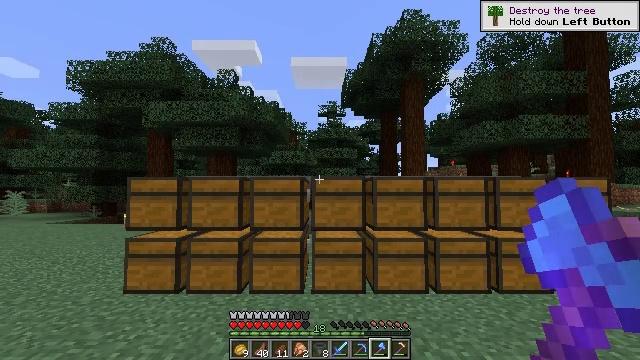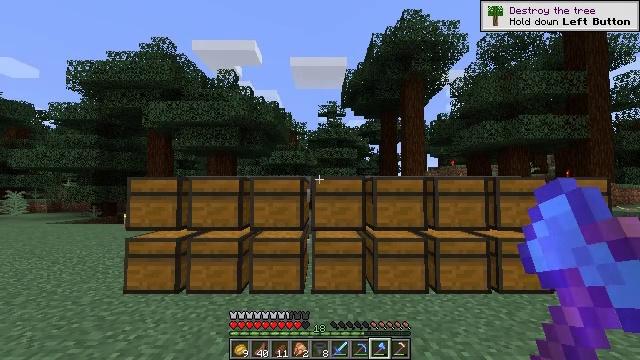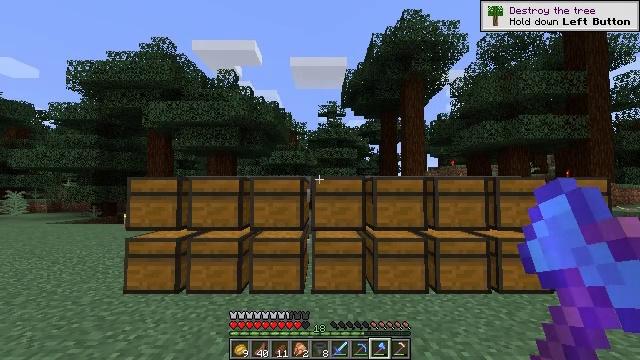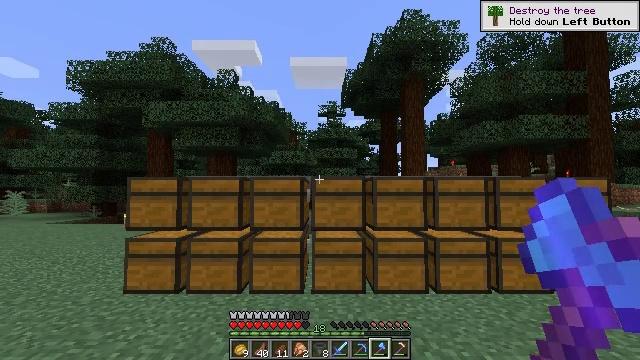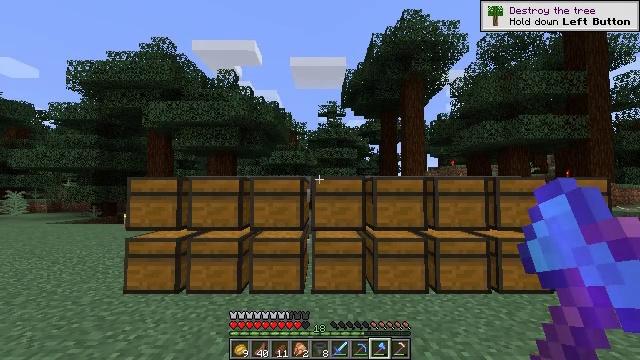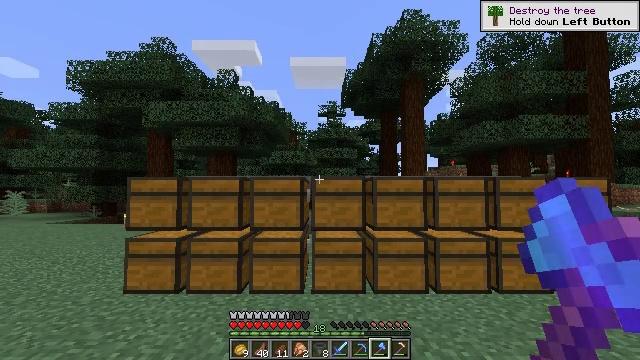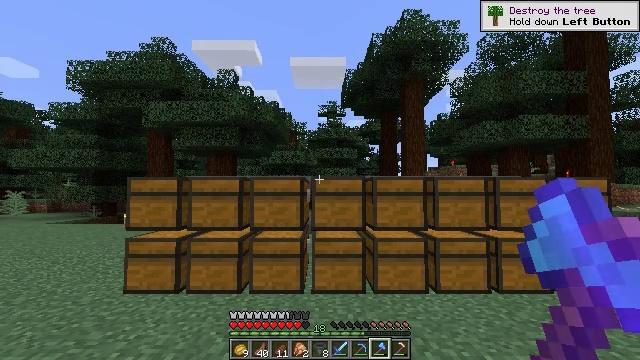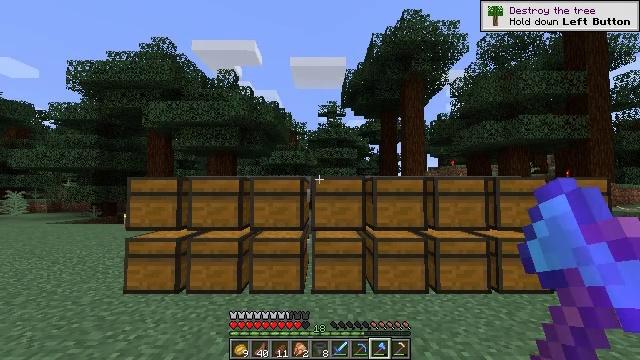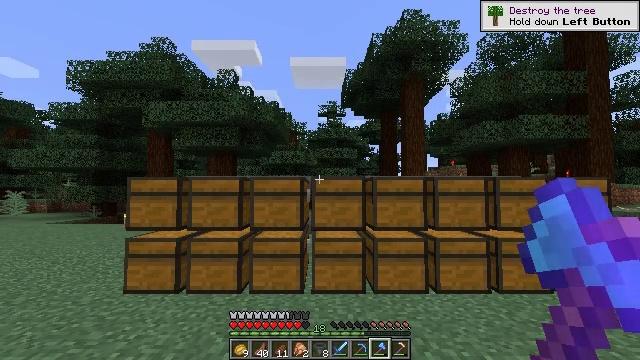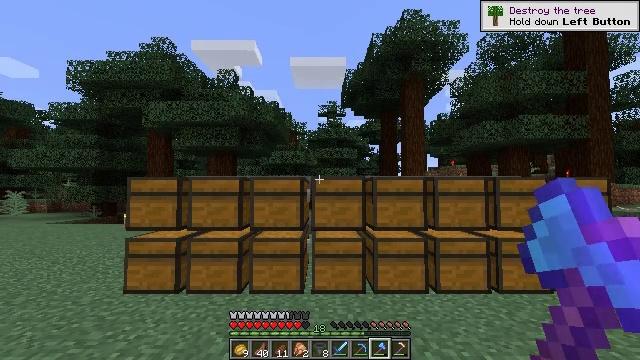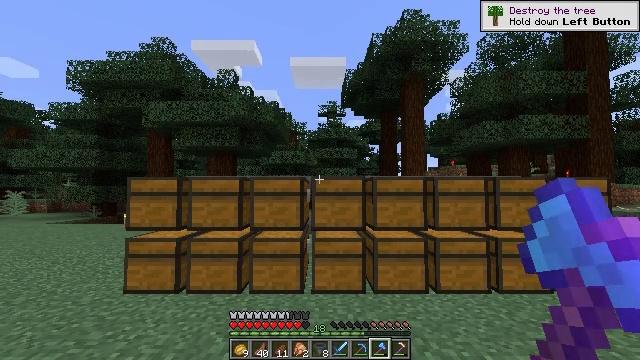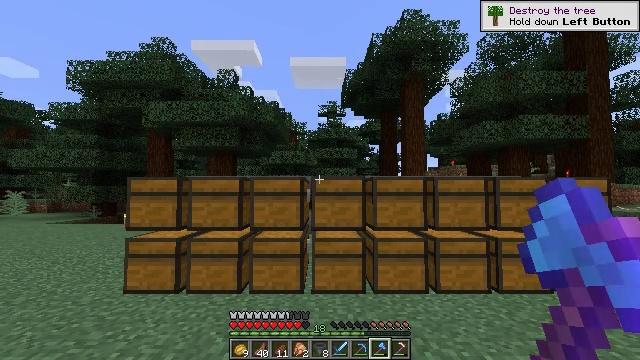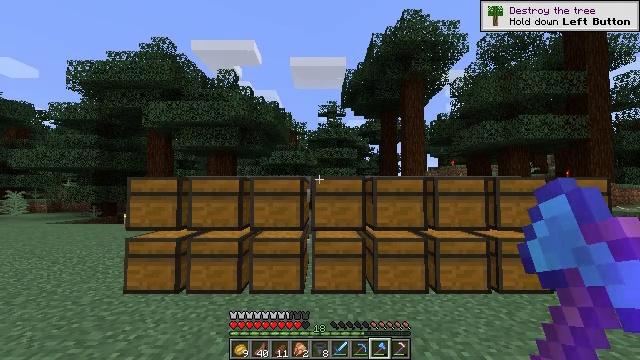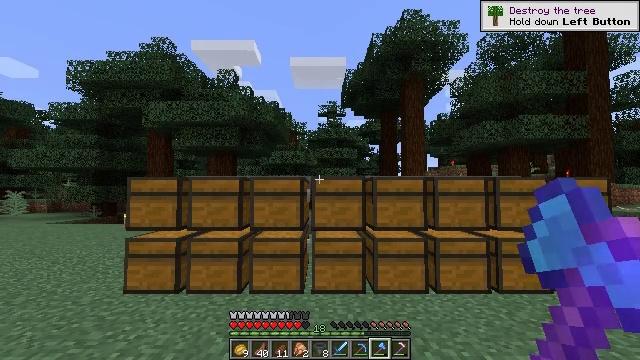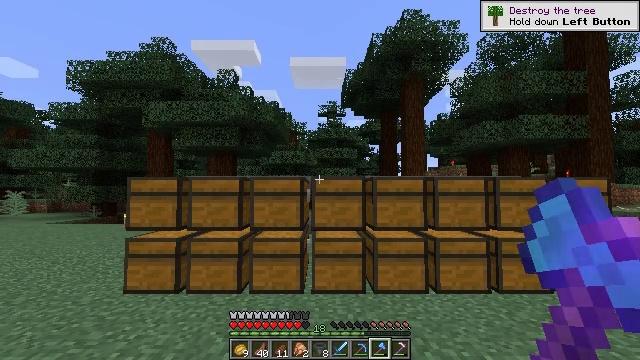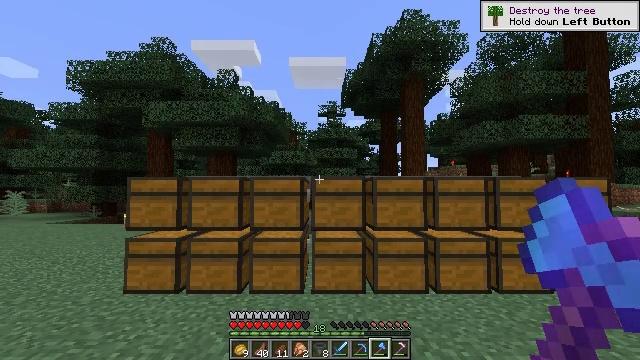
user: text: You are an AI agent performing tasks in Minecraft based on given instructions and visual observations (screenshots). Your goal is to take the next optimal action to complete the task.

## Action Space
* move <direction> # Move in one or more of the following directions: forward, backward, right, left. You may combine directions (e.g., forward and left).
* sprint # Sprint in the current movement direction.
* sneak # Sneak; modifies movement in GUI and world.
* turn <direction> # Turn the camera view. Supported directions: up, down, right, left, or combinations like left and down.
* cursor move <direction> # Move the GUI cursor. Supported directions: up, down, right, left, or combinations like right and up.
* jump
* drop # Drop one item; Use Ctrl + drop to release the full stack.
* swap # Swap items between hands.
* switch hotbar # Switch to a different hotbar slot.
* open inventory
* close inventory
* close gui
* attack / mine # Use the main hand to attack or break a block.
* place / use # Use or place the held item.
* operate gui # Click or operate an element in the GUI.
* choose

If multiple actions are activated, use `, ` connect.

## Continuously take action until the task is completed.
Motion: motion action
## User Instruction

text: Remove the large fern from the terrain.
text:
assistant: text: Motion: no_op
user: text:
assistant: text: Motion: no_op
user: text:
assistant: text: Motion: no_op
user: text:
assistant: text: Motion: no_op
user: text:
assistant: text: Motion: no_op
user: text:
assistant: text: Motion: no_op
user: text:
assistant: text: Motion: no_op
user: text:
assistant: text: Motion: no_op
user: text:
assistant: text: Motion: no_op
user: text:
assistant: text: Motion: no_op
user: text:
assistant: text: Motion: no_op
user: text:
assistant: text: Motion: no_op
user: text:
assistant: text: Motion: no_op
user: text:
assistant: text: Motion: no_op
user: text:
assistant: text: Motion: no_op
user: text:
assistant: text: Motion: no_op
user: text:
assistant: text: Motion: no_op
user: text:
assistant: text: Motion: no_op
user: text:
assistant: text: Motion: no_op
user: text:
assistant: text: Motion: no_op
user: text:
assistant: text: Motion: no_op
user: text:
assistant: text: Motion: no_op
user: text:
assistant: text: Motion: no_op
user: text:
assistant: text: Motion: no_op
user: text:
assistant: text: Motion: no_op
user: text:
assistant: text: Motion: no_op
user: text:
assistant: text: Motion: no_op
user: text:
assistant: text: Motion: no_op
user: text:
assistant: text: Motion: no_op
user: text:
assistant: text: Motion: no_op